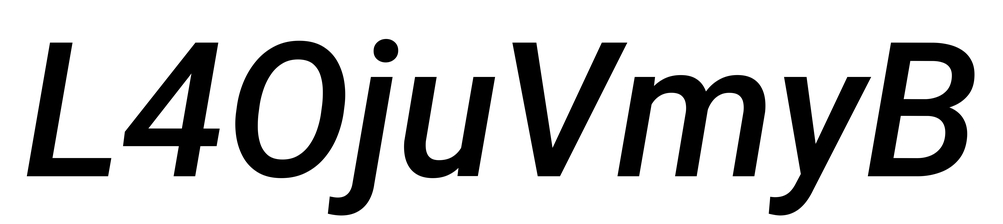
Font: Roboto-Italic_Medium_Italic